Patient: sex F, age 39
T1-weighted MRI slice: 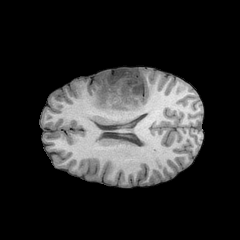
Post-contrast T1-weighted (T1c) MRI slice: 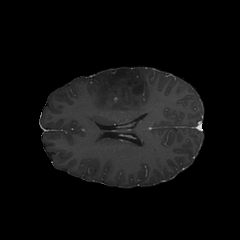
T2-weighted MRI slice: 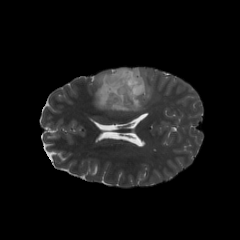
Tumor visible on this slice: yes
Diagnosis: Astrocytoma, IDH-mutant
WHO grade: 2